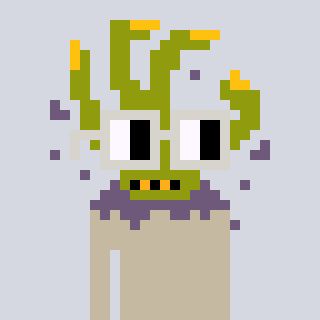
a pixel art character with square light gray glasses, a zombie-hand-shaped head and a grayscale-colored body on a cool background